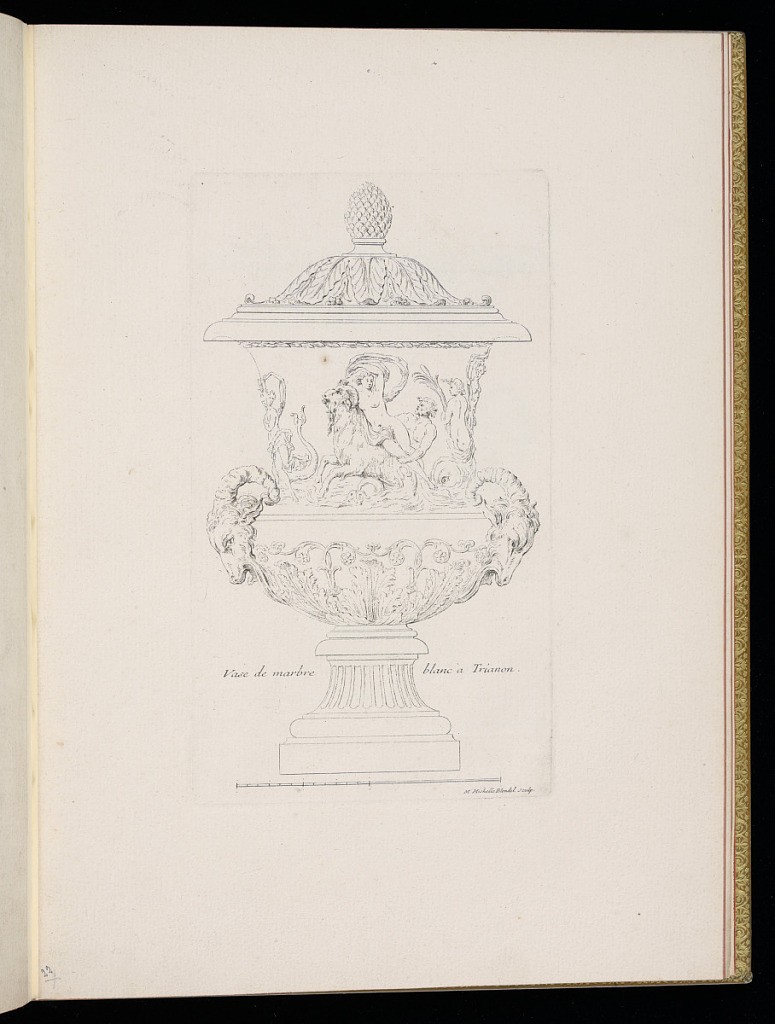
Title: Vase de marbre blanc à Trianon
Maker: Marie Michelle Blondel, French, active mid 18th century
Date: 1744–56
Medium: Etching on laid paper
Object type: Print
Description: Design for a marble lidded vase from the gardens at the Trianon at Versailles. The body of the vase is decorated with figures and rams' heads on the sides, with acanthus leaf and floral motifs and fluting around the foot. The lid features acanthus leaves and flowers with an acorn finial. The description is lettered on either side of the foot of the vase, with a scale below the base. The plate is signed.